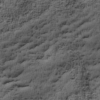
Label: not_dusty